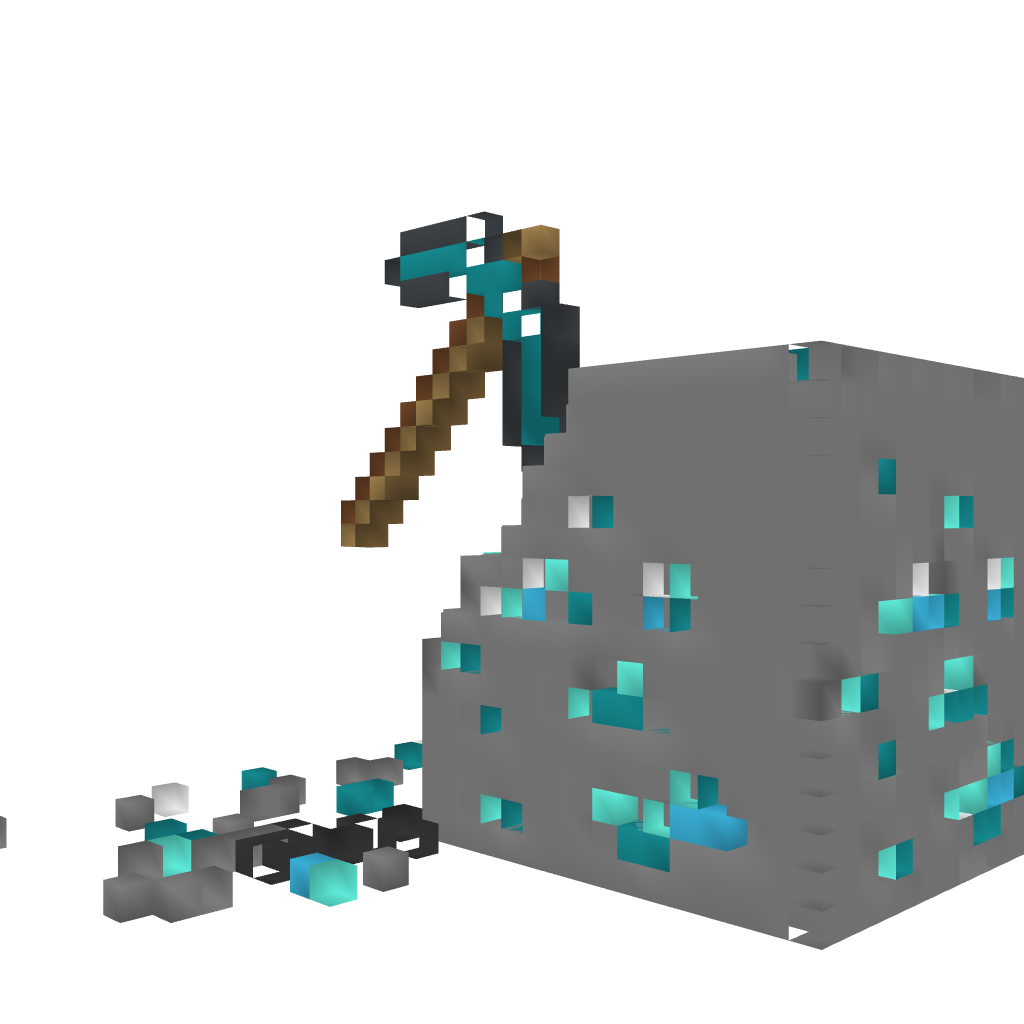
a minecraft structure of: Large Diamond Block